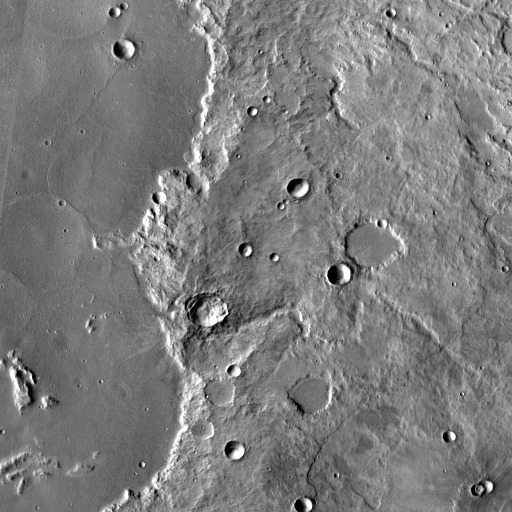
Crater classes present: Background, Other, Layered, Buried